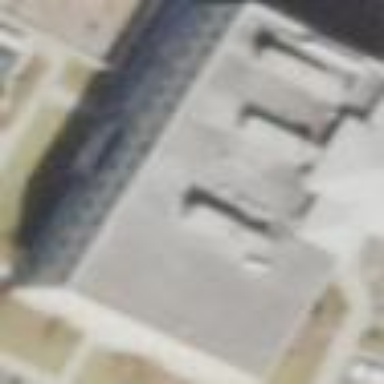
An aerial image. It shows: Hospital building.